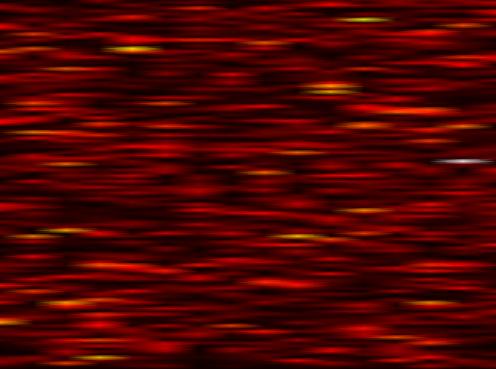
Label: OFDM